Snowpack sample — Loveland Pass, Silver Plume, Colorado, USA (1/12/25, 11:40 AM MST)
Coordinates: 39.66, -105.88
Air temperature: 7 °F
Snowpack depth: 140 cm
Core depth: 10 cm
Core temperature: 41 °F
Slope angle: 11°, slope face: 30°
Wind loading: high
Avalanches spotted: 2
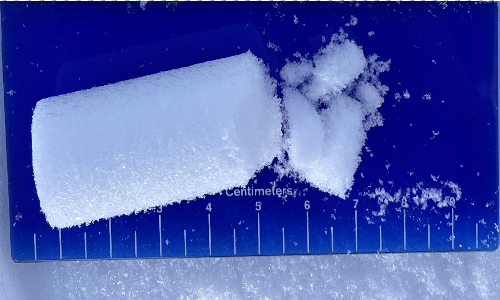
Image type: core
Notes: Pilot using slightly modified coring method that took too large segment for snow profile picturing, advised not to use in higher level models. Two avalanche on south face nearby, partially cloudy with light snow in the last 24 hours. Lots of wind loading on eastern features.